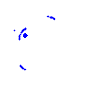
Particle: kaon